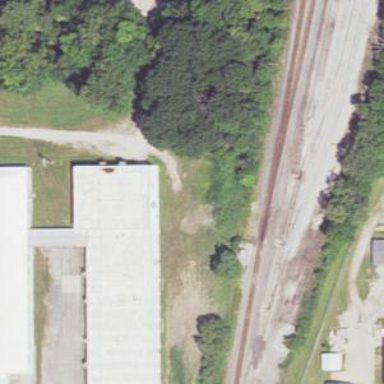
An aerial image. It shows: Site related to railway infrastructure.